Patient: sex M, age 52
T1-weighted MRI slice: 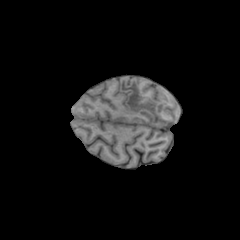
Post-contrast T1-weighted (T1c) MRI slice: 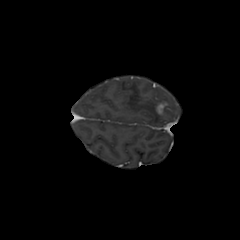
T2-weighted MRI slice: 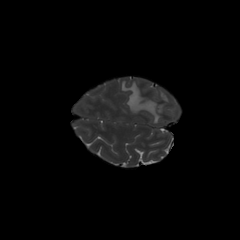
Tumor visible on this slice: yes
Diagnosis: Glioblastoma, IDH-wildtype
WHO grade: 4